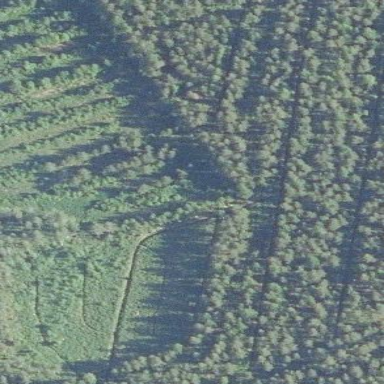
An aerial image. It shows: Clearcut area created by human activity.